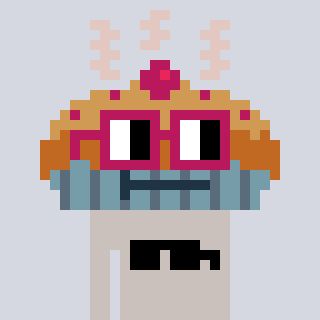
a pixel art character with square dark red glasses, a pie-shaped head and a foggrey-colored body on a cool background